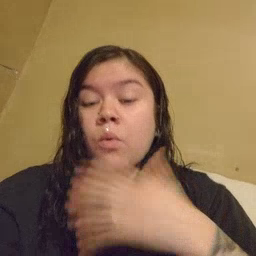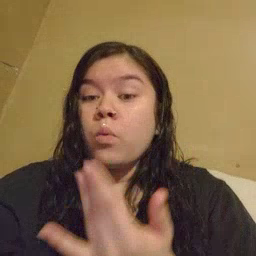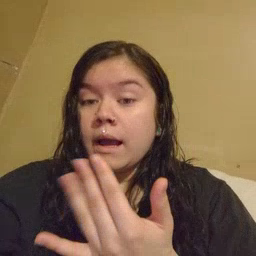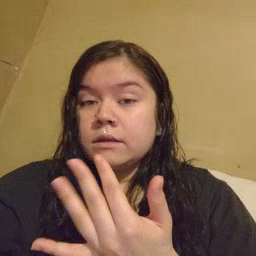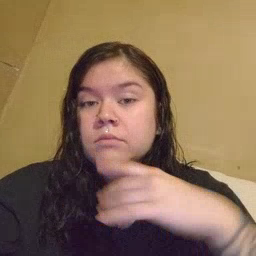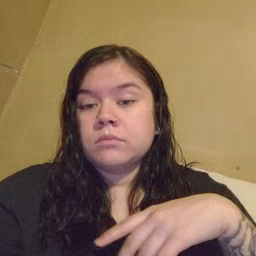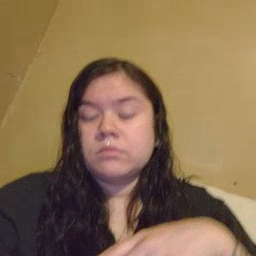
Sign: wait